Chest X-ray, PA view. Patient: 61 years old, sex M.
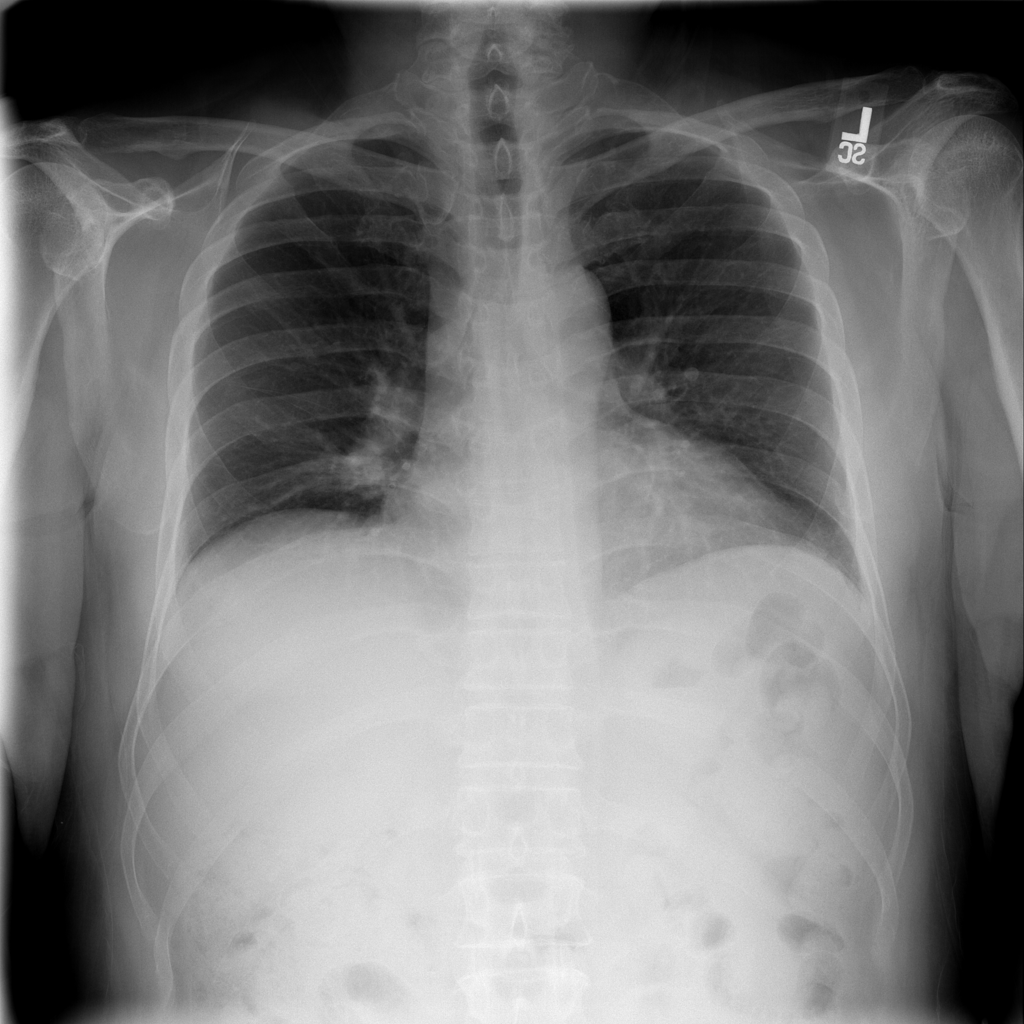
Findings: No Finding